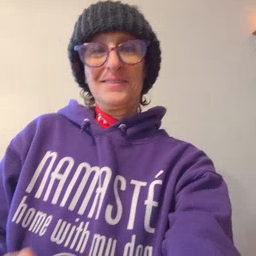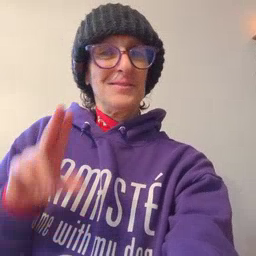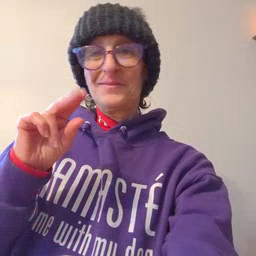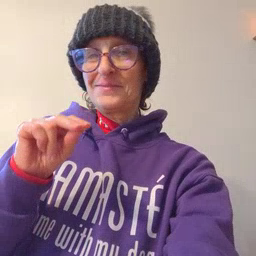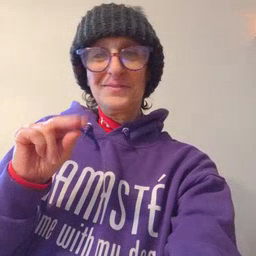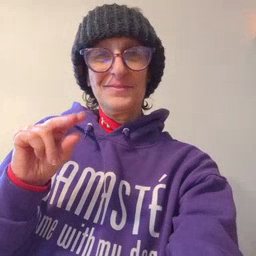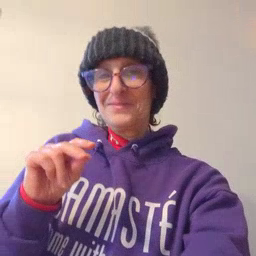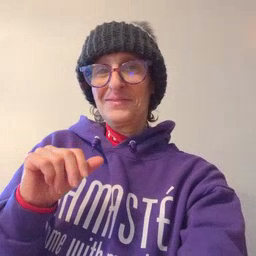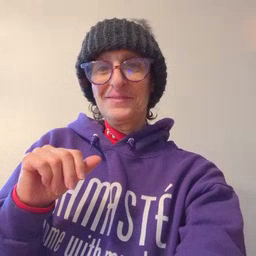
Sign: no